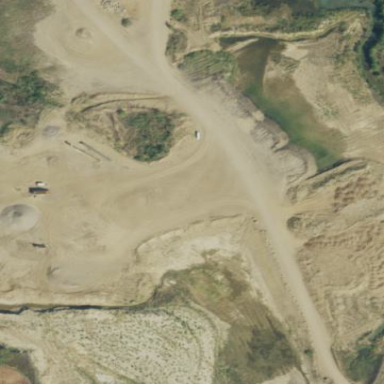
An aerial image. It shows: Quarry area.